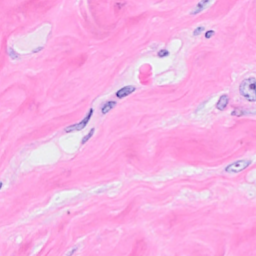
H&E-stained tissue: Breast